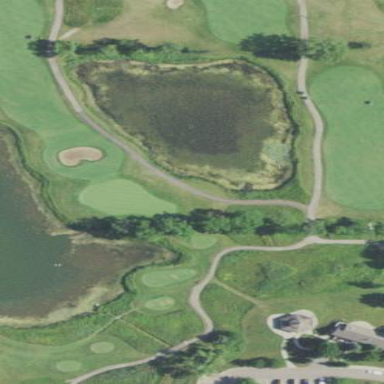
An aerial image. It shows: Picturesque scene of golf course with lateral water hazard.